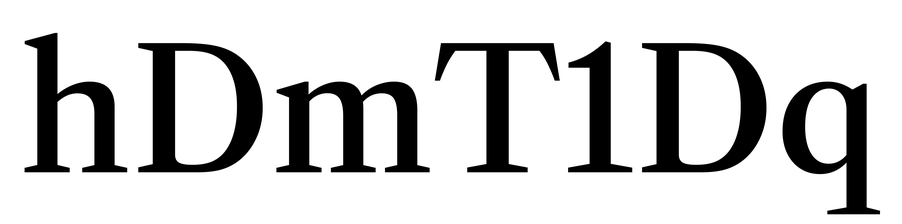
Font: LibreCaslonText_Medium